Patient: sex M, age 29
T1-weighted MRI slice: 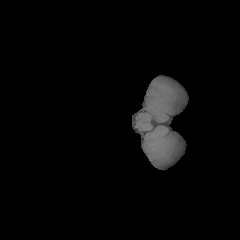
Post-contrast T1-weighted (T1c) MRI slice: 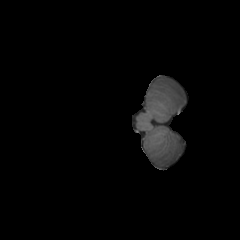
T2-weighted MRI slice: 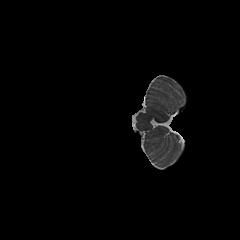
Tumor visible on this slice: no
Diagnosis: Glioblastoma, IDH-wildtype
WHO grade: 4